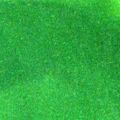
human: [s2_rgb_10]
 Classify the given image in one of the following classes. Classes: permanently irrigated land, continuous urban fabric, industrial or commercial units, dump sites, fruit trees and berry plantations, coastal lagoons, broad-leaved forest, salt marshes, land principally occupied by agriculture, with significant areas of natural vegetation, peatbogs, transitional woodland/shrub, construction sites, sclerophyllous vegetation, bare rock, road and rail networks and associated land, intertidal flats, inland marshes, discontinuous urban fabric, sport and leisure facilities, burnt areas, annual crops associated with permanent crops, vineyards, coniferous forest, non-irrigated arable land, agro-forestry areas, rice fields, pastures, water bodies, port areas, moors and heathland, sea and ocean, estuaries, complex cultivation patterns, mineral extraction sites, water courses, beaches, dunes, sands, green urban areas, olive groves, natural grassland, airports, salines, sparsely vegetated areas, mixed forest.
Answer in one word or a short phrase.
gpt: coastal lagoons